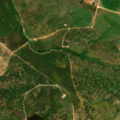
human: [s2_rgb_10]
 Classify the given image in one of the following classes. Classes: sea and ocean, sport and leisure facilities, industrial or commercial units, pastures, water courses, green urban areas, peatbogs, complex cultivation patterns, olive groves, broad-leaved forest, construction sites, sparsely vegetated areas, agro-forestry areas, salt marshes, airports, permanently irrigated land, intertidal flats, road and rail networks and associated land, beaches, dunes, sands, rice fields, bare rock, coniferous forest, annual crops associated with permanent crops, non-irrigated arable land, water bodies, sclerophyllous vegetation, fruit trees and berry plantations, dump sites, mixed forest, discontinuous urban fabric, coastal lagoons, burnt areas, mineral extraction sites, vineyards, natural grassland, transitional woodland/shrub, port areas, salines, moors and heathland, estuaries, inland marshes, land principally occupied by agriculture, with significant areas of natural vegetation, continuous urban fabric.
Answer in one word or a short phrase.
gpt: continuous urban fabric